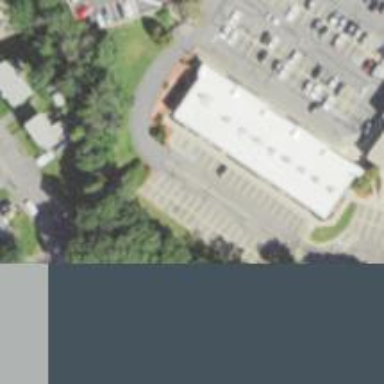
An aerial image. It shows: Parking area.